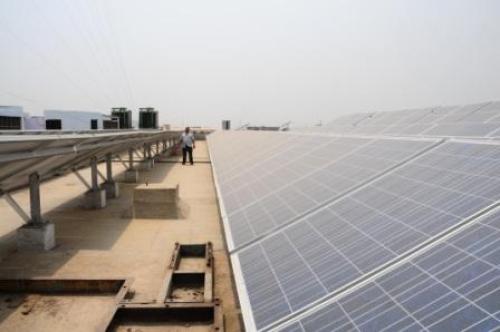
Label: Dusty